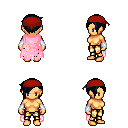
a pixel art fantasy rpg character, female body template, human, tanned skin, pink tattered cape, gold greaves, raven pixie cut hairstyle, red bandana, white cloth bracers, four views (front, back, left, right), 2x2 character sprite sheet, small pixel art, hard edges, no anti-aliasing